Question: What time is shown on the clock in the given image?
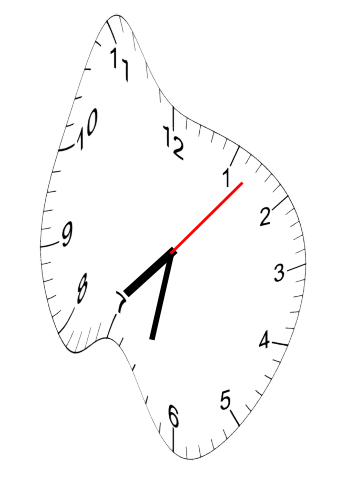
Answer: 07:32:07